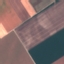
Land use / land cover class: AnnualCrop